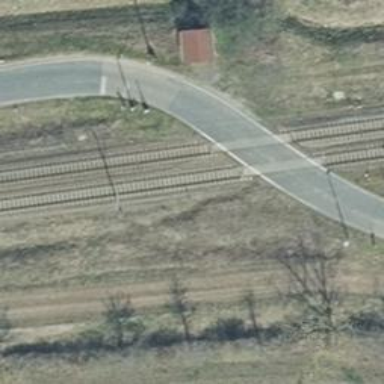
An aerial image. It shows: Level crossing with lights at the railway.